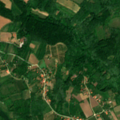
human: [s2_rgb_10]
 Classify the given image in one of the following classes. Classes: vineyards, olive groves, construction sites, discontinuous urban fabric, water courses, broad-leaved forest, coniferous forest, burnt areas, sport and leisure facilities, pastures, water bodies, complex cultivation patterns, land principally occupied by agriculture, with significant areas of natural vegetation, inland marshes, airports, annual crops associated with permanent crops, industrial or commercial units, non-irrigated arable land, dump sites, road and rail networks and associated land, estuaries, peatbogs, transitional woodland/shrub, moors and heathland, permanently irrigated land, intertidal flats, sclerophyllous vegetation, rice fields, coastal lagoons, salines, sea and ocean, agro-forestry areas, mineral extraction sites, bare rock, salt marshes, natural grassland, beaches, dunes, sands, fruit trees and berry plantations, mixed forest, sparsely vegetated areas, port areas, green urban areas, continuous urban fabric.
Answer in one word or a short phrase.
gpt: complex cultivation patterns, land principally occupied by agriculture, with significant areas of natural vegetation, broad-leaved forest